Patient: sex F, age 26
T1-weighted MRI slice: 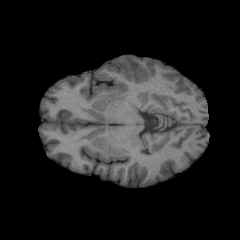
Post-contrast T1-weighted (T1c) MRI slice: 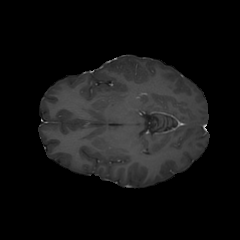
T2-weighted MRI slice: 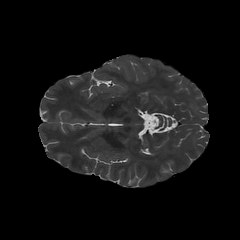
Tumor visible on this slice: no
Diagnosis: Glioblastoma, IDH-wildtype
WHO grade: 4